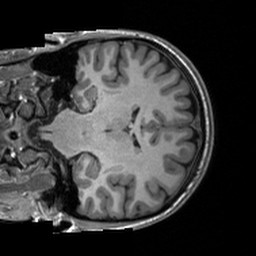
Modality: T1w
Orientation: coronal
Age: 25
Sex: female
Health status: healthy
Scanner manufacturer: siemens
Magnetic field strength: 3 T
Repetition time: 2 s
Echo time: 0.00197 s